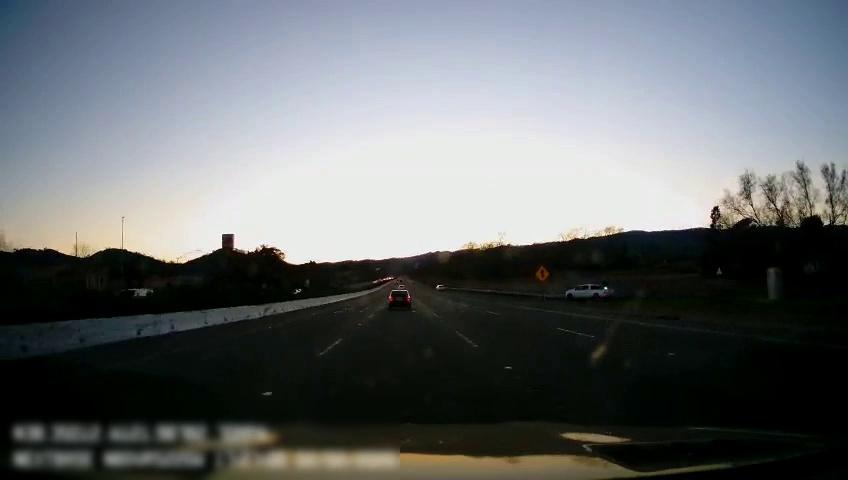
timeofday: Day
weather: Cloudy
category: Drivable Space
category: Vehicles | Truck
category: Vehicles | SUV
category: Vehicles | Car
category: Lanes | Current Lane
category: Lanes | Current Lane
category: Lanes | Alternate Lane
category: Lanes | Alternate Lane
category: Traffic | Signs